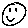
Label: smiley face